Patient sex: M
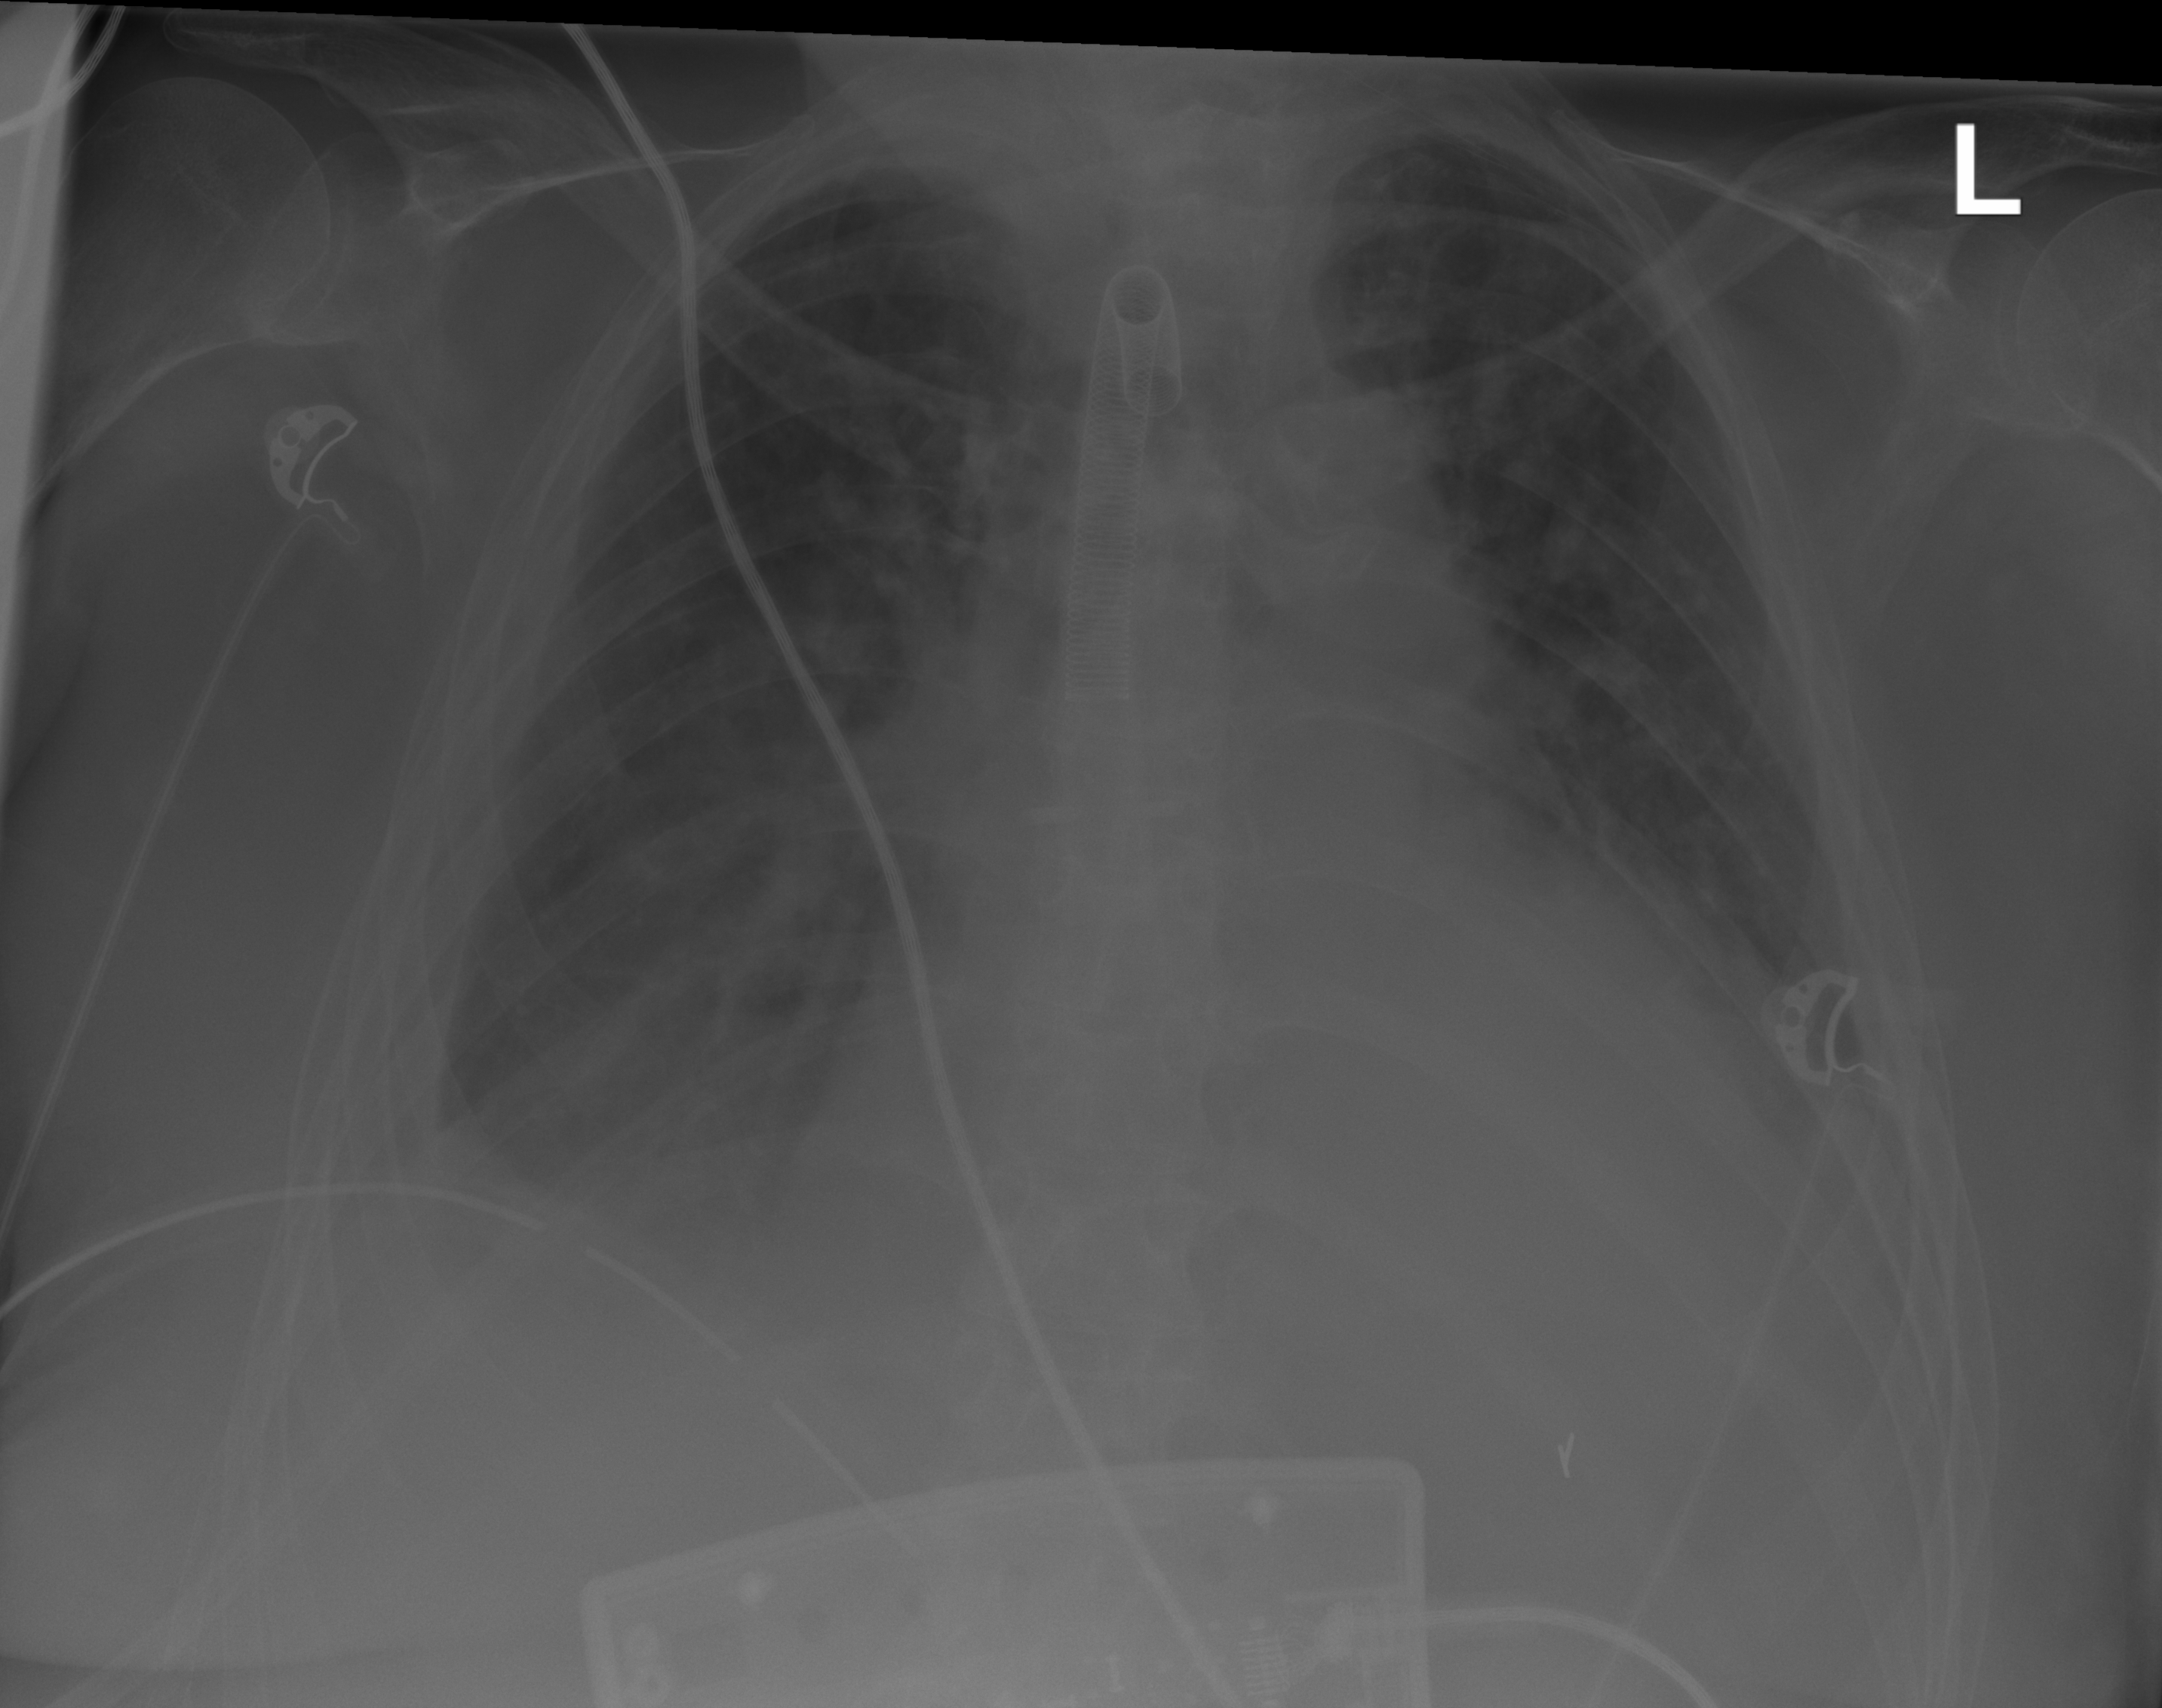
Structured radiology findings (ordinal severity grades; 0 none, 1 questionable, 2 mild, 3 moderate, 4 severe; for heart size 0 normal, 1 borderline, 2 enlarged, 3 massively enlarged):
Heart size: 2
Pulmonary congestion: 2
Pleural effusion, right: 3
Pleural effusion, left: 2
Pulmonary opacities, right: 2
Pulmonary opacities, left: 0
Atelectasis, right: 2
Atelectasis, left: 2